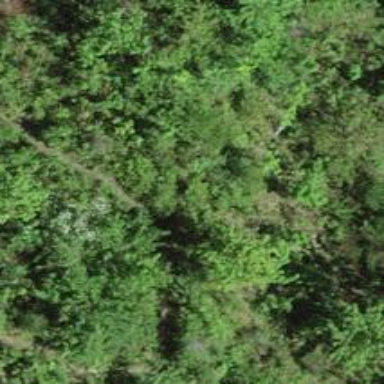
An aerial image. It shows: Path.